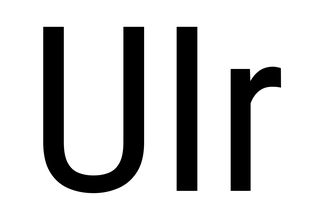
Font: Roboto_Condensed_Regular